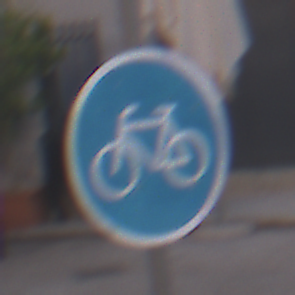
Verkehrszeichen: Radweg
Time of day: MorningAfternoon
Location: Outdoor (Urban)
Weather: PartlyCloudy
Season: NotSpecified
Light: Natural